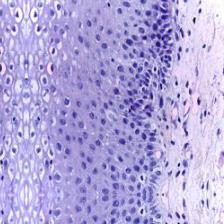
Diagnosis: Normal